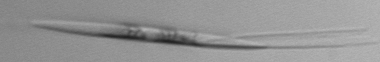
Label: Pseudo-nitzschia